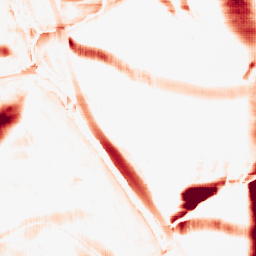
Category: morphological
Decomposition family: morphological_rect
Decomposition parameters: operation: opening
width: 50
height: 20
Upsampling method: fft_zeropad
Upsampling parameters: scale: 8
Upsampling scale: 8